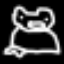
Label: frog